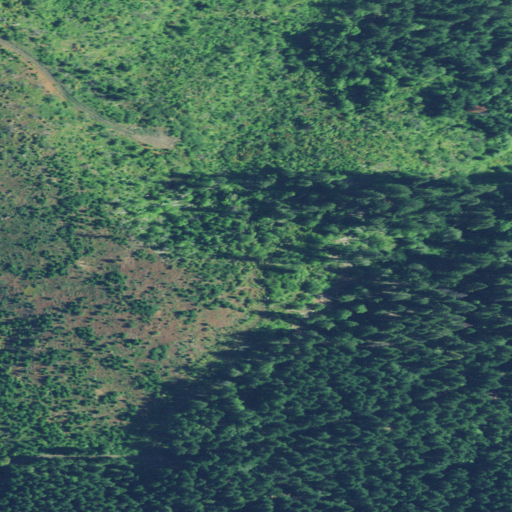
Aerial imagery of mountain in Oregon named Dead Point containing evergreen forest, shrub, and grassland